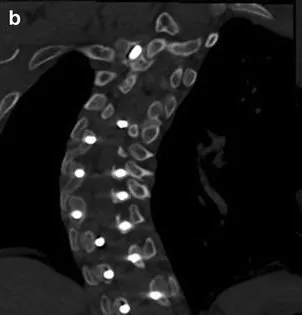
Coronal.
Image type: radiology (ct)